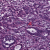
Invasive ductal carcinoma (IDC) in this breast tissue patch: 1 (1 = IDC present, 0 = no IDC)